Aerial crown-view tile of a tropical tree (Barro Colorado Island, Panama), acquired 20250818:
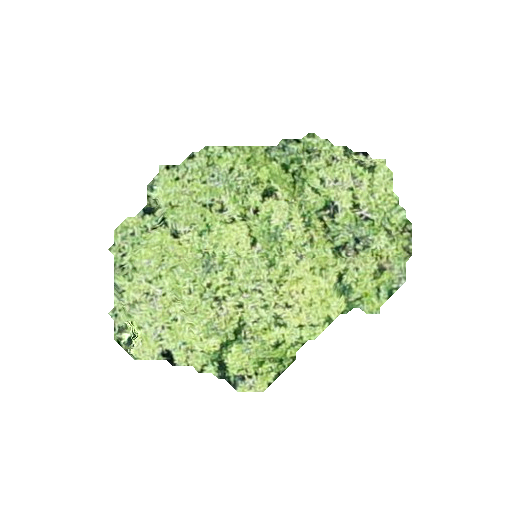
Species: Genipa americana
GBIF accepted scientific name: Genipa americana
Crown area: 78.768 m²